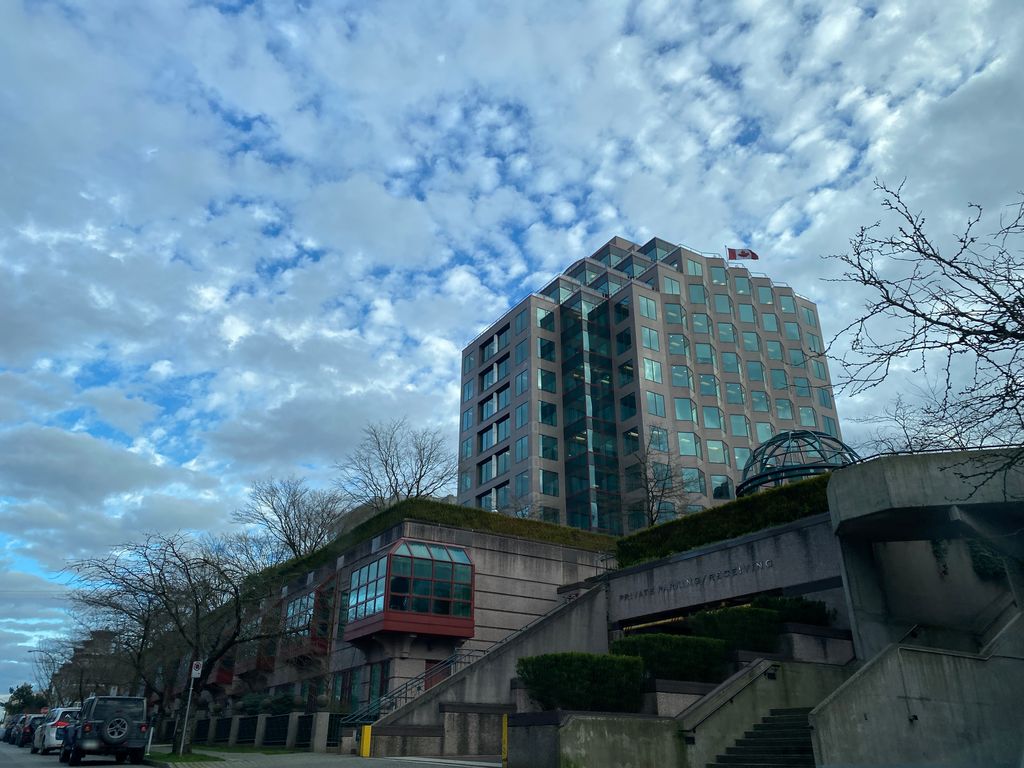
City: vancouver